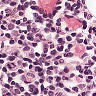
Metastatic tissue present: no